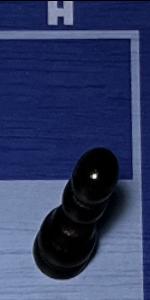
Label: Pawn_Black